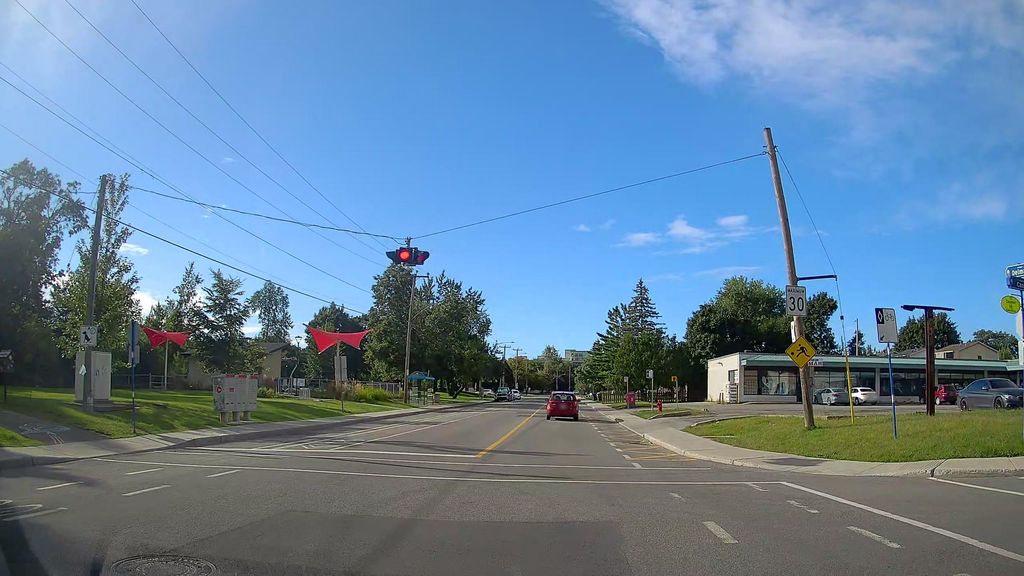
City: montreal